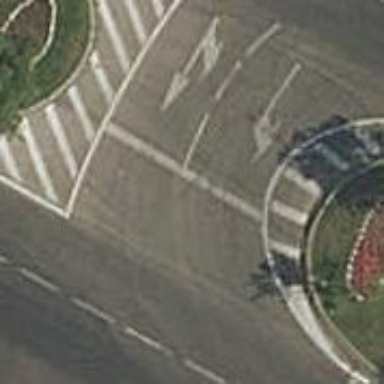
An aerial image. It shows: Road with traffic signals.